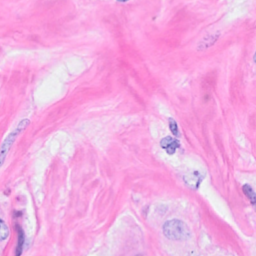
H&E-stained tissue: Breast